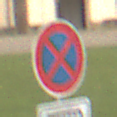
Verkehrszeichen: AbsolutesHalteverbot
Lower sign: HinweisDurchSinnbild13
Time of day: MorningAfternoon
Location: Outdoor (Suburban)
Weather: Overcast
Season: NotSpecified
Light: Natural